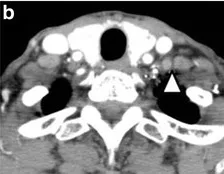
Middle deep cervical lymph nodes. Arrowhead).
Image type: radiology (ct)